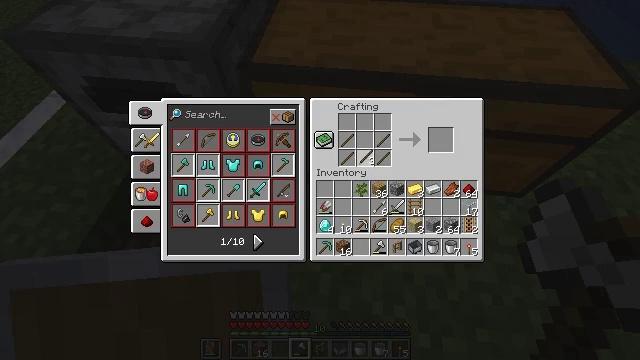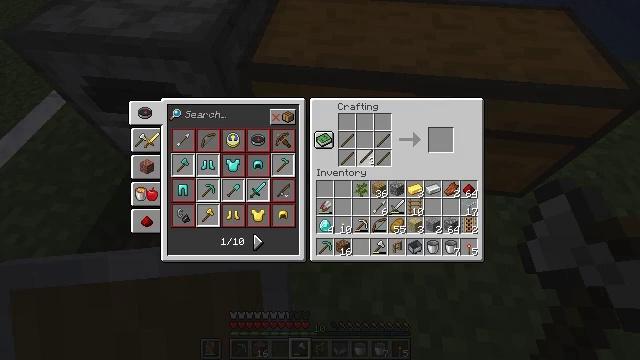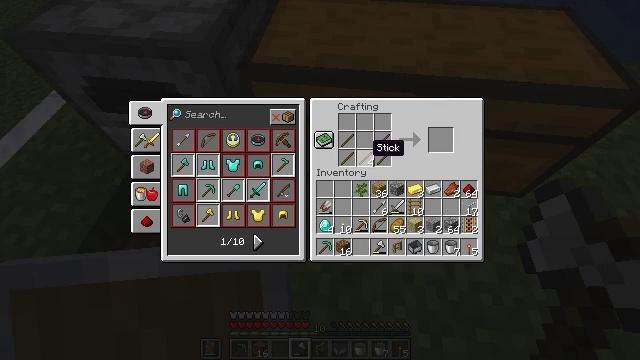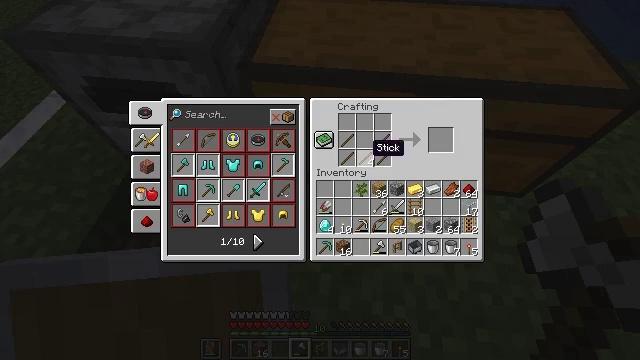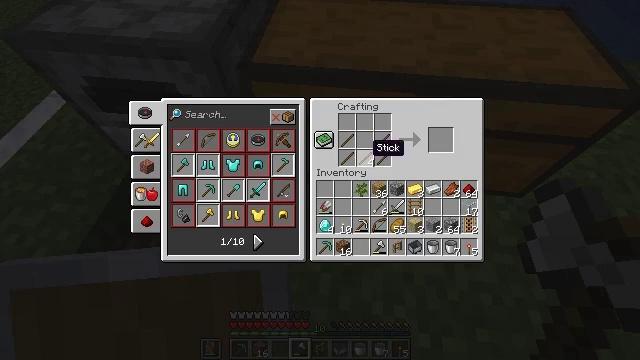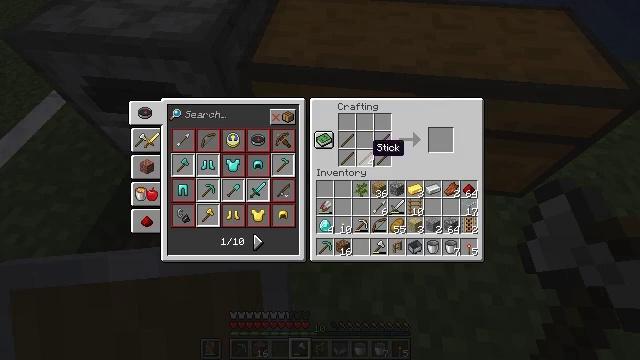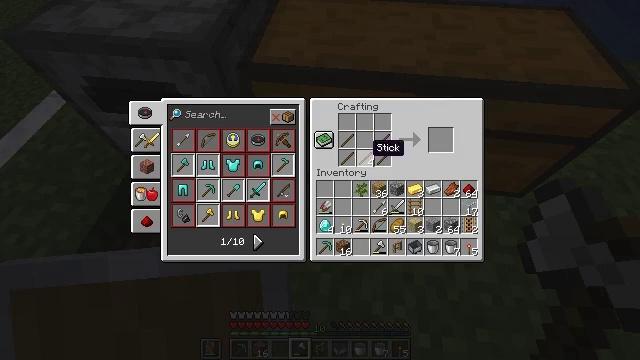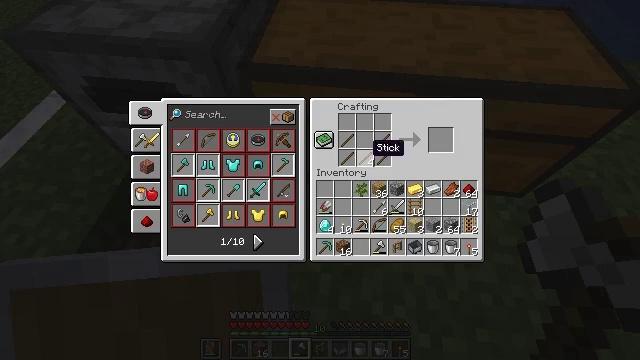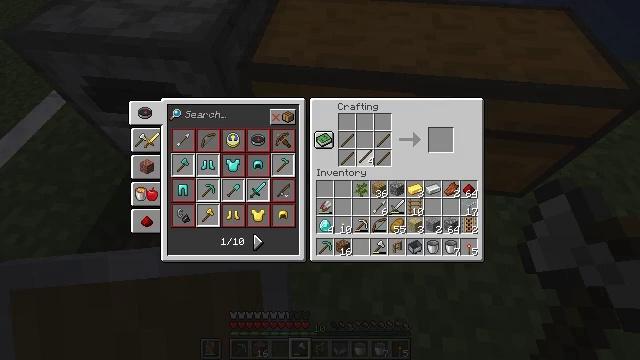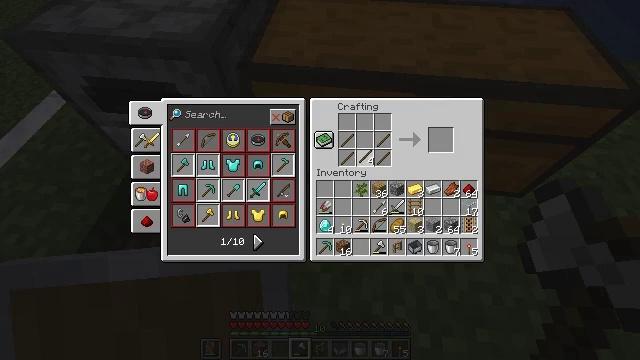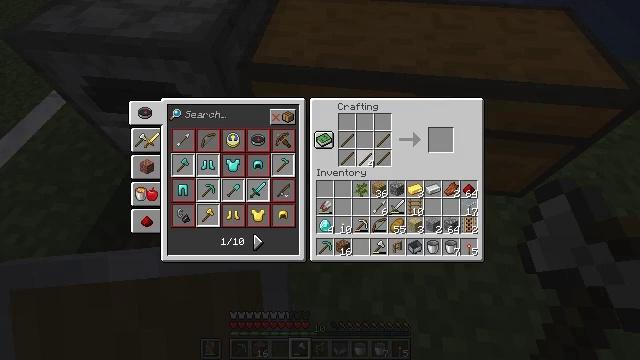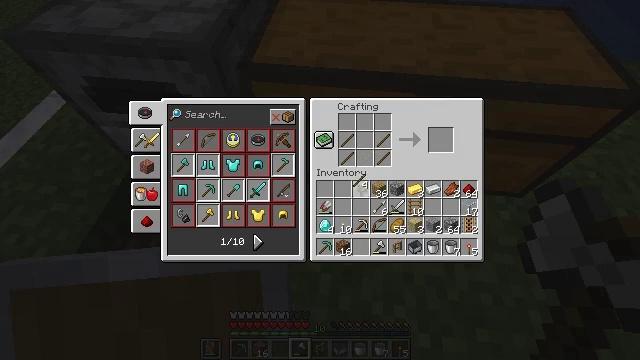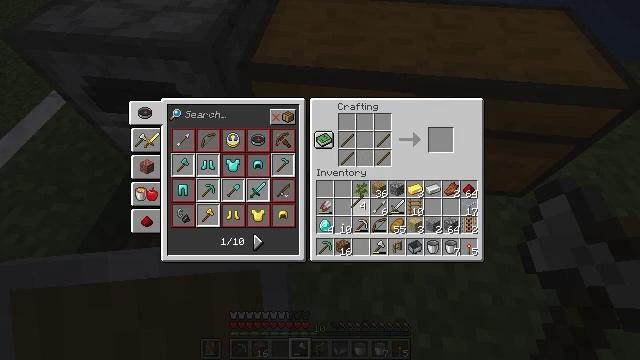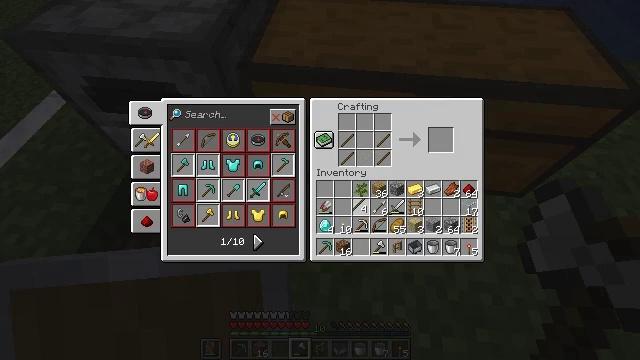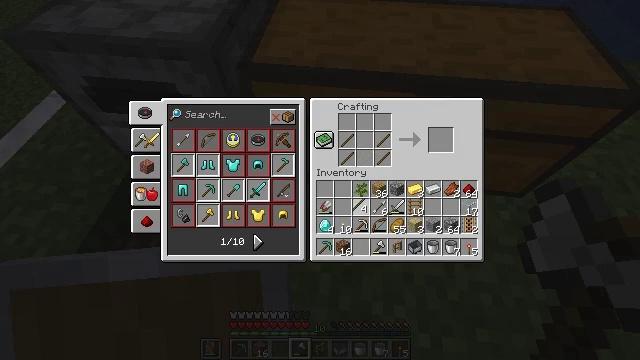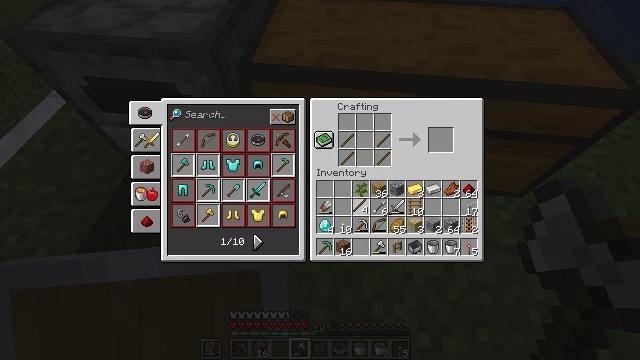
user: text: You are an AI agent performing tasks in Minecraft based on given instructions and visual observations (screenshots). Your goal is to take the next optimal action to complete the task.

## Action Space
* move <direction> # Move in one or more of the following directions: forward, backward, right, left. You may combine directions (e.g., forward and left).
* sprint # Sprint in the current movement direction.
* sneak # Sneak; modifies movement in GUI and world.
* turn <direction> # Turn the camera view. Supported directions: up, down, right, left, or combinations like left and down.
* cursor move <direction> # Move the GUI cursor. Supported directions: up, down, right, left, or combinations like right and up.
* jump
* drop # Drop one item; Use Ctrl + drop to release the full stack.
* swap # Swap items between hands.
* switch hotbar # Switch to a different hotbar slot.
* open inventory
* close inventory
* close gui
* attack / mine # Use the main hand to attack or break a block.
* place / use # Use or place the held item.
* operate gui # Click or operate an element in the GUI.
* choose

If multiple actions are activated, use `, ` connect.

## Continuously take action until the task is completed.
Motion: motion action
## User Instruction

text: To get an oak fence gate, use oak planks and sticks at the crafting table.
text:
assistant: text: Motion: operate gui
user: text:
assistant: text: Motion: no_op
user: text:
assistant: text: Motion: no_op
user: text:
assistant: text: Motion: no_op
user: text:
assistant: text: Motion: no_op
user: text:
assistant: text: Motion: no_op
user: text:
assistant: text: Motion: no_op
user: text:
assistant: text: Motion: operate gui
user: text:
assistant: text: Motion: operate gui
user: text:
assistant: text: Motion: operate gui
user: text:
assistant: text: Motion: cursor move down
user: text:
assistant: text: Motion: cursor move down
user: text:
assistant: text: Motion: no_op
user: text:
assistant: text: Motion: no_op
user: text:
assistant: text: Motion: no_op
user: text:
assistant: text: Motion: no_op
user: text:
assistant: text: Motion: operate gui
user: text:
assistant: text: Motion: operate gui
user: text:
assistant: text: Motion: operate gui
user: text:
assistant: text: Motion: no_op
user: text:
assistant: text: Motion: cursor move right
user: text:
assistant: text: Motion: no_op
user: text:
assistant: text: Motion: no_op
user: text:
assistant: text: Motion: cursor move up
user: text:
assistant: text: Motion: no_op
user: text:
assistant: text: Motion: no_op
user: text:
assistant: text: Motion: no_op
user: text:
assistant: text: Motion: no_op
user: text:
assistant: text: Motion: operate gui
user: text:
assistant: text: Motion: operate gui